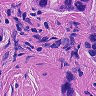
Metastatic tissue present: yes